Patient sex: M
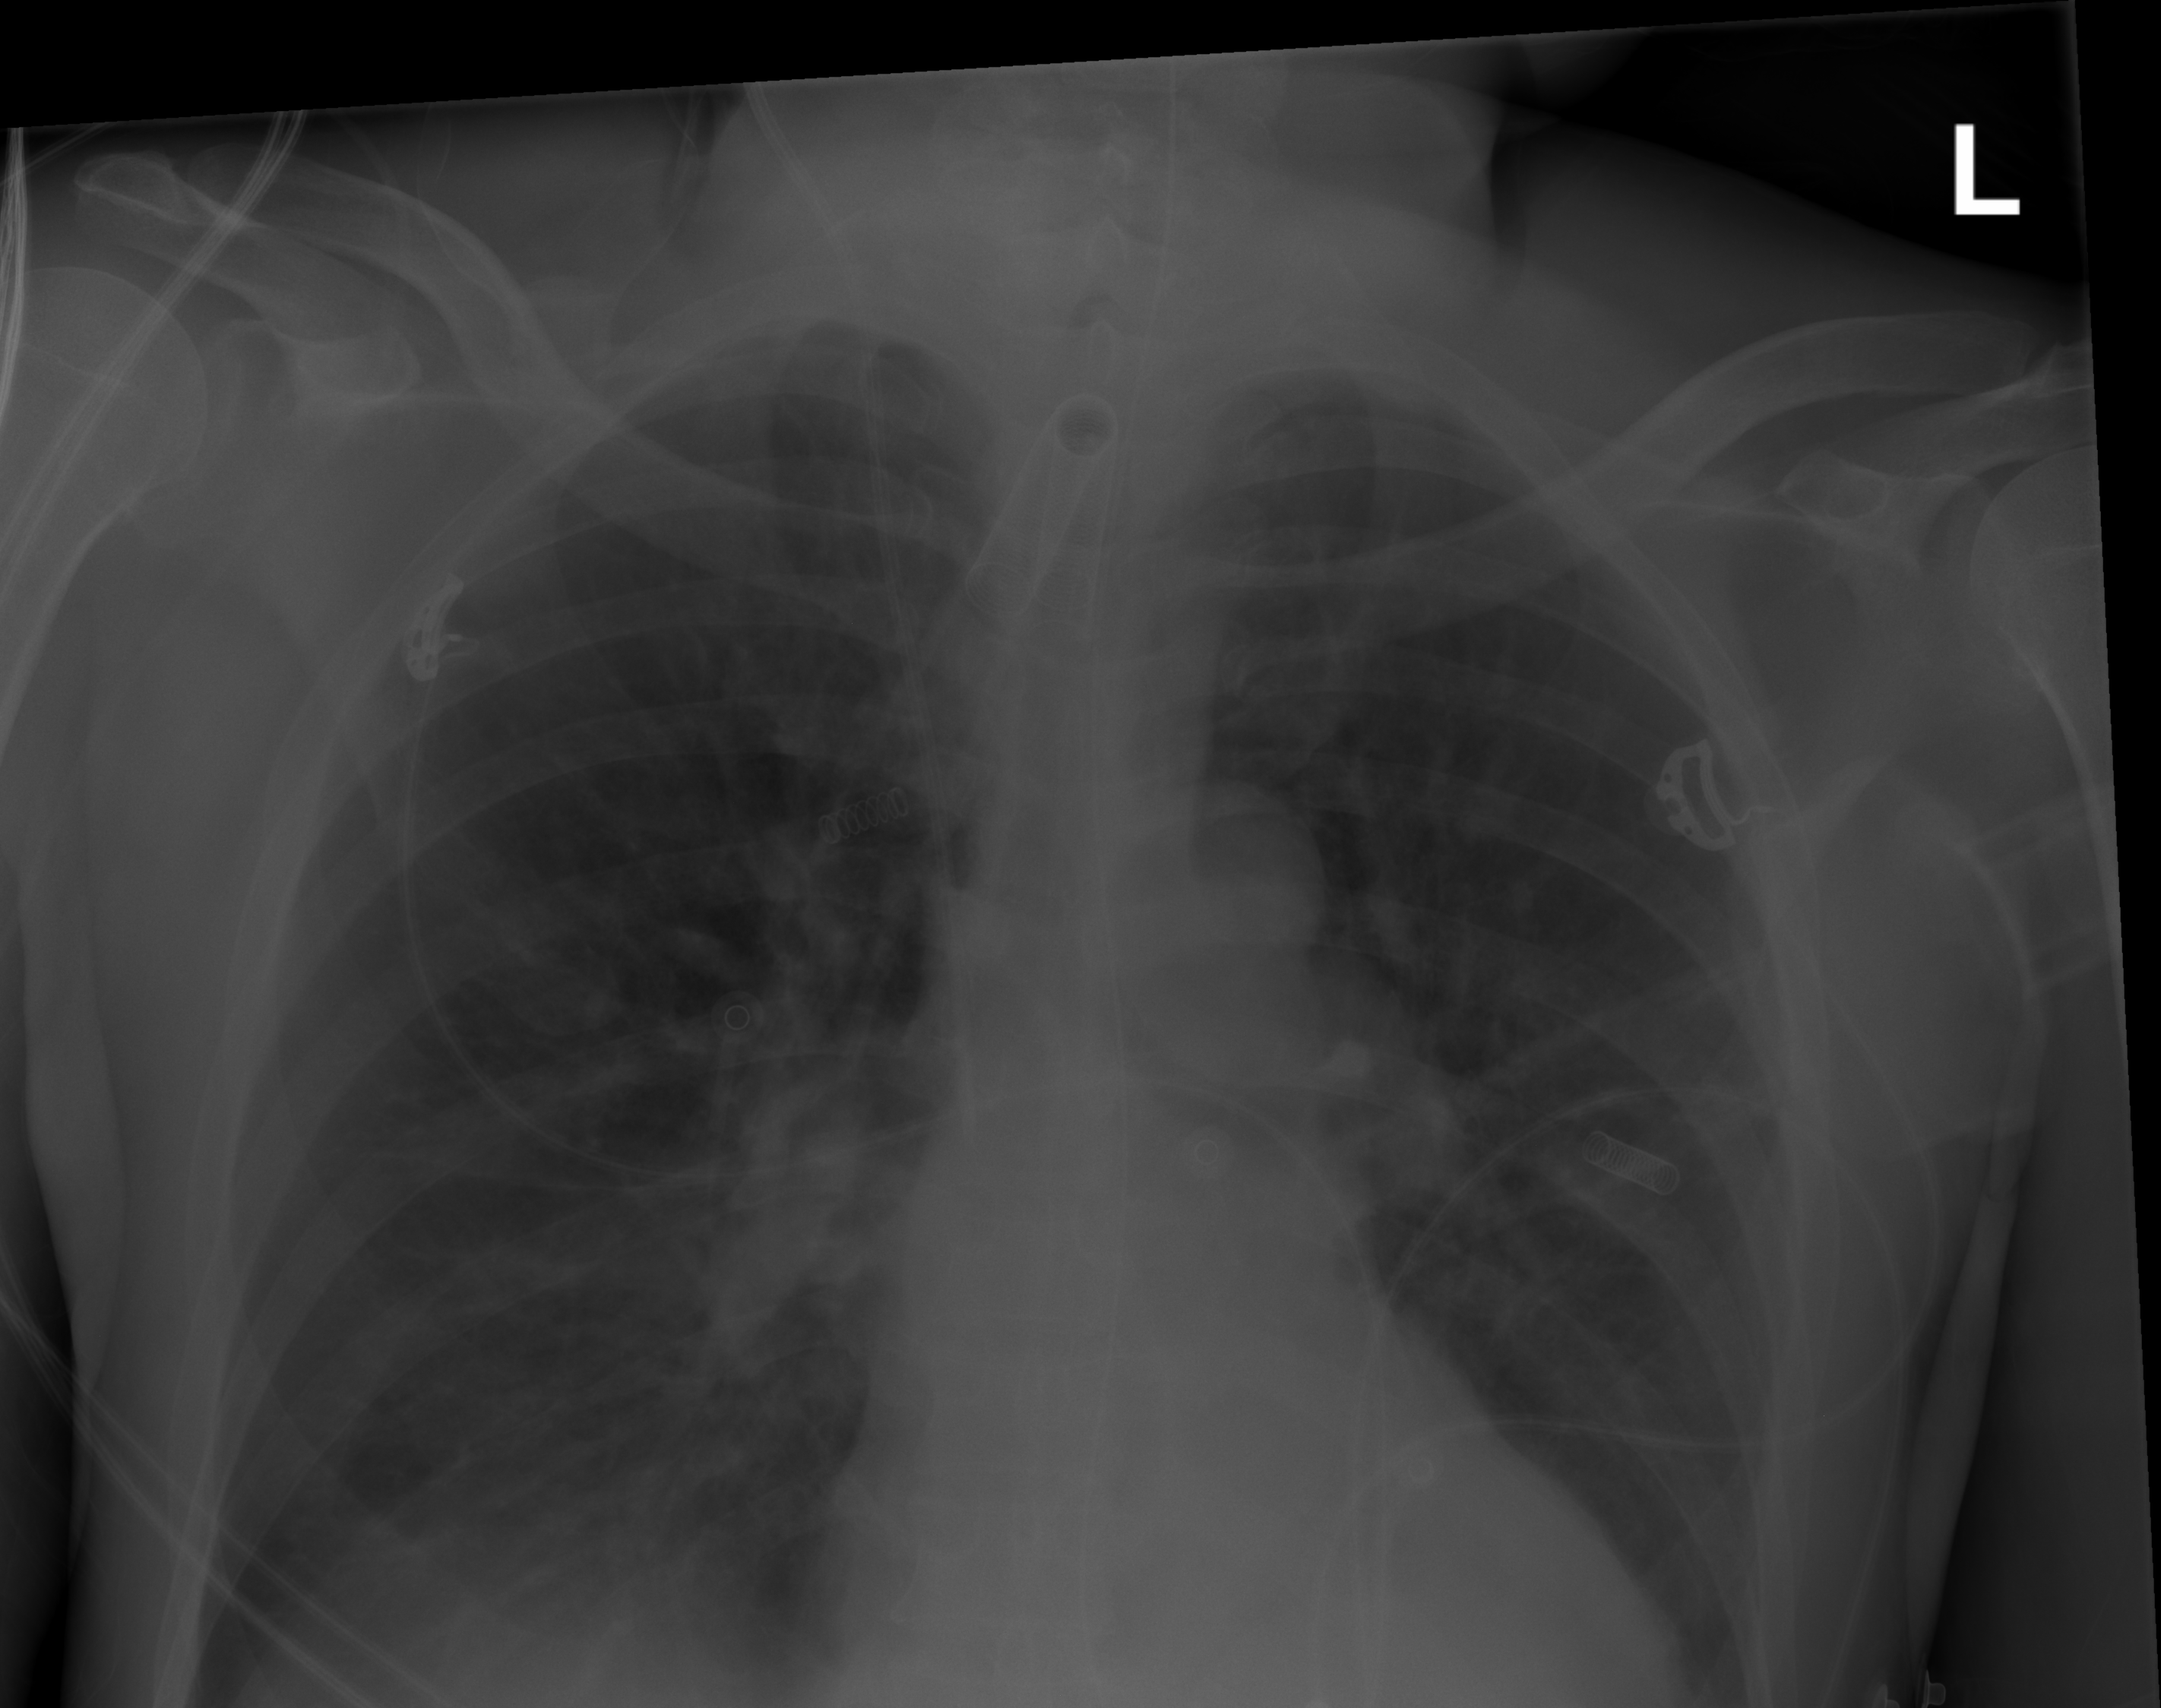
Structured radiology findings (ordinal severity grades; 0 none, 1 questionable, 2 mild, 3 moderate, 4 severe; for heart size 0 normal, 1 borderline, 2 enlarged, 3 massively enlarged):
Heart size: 0
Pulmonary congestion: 0
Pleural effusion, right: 2
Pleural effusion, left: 0
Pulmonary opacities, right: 0
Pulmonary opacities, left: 0
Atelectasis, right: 2
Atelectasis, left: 1